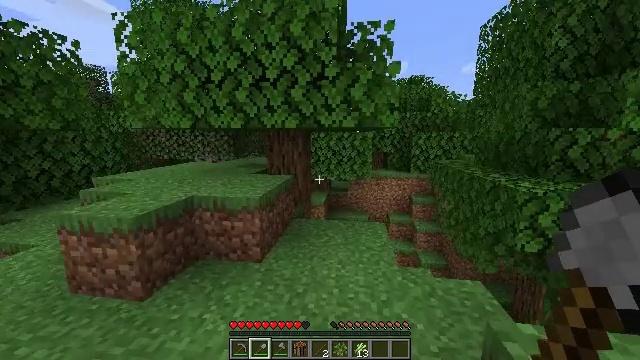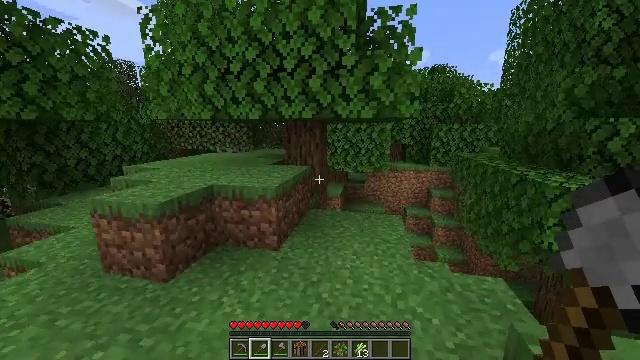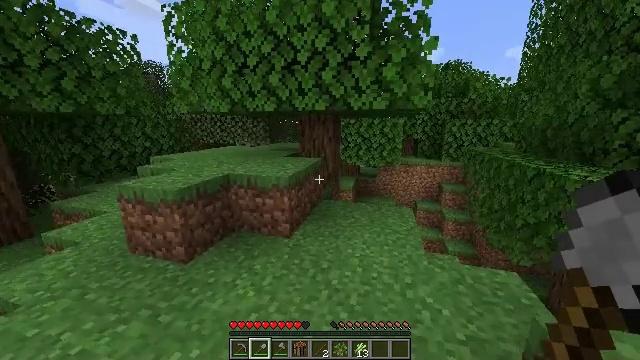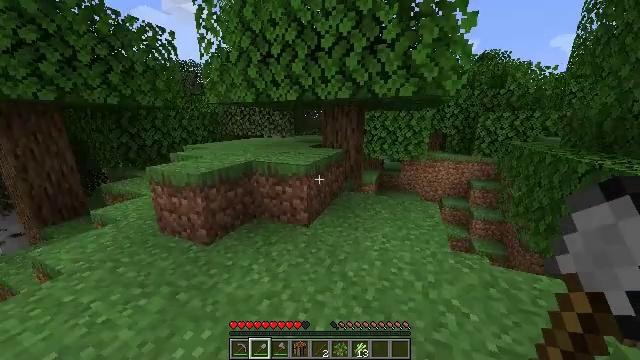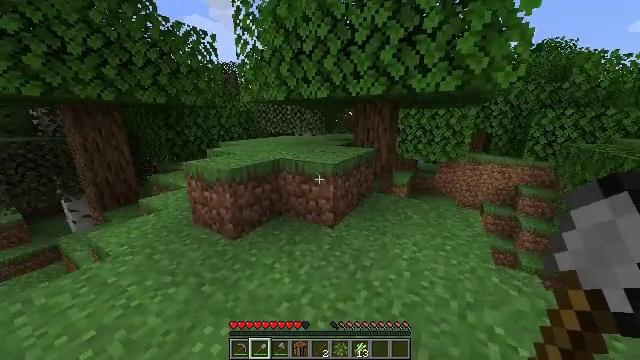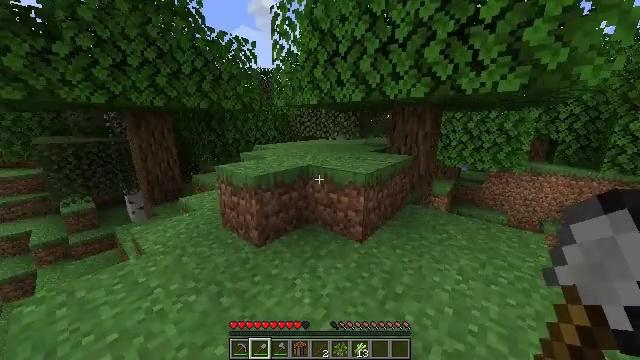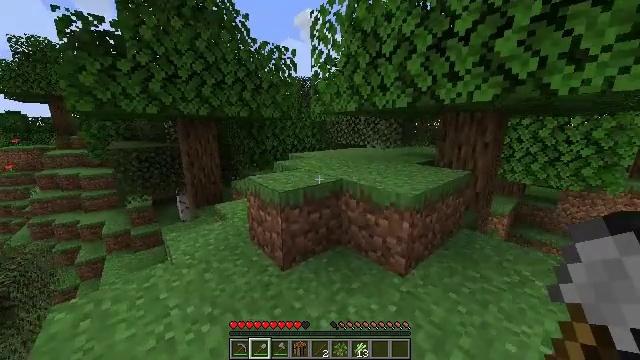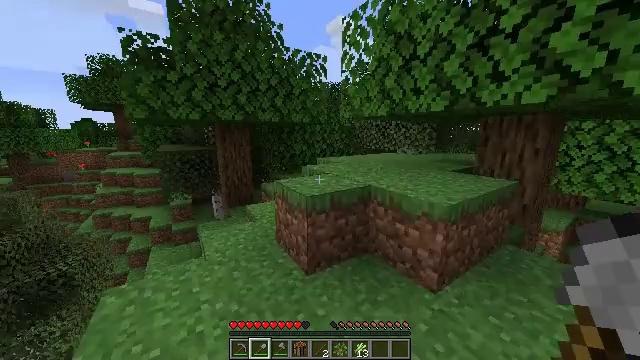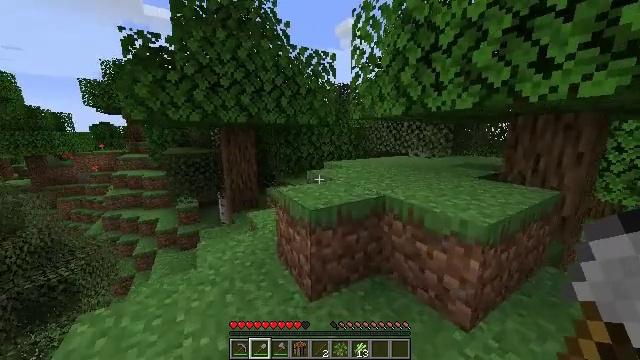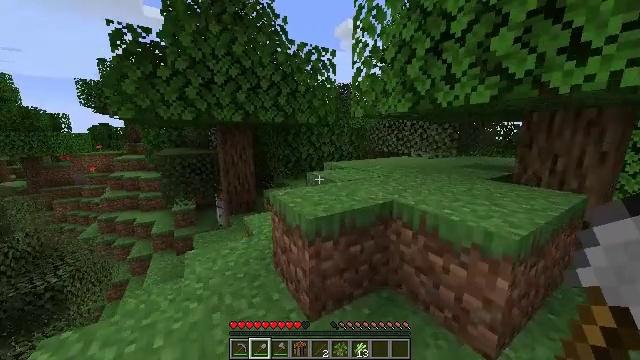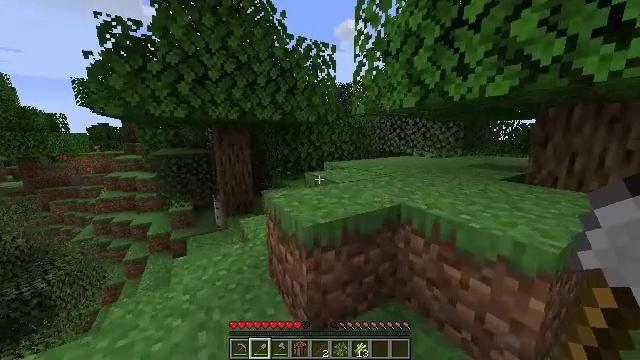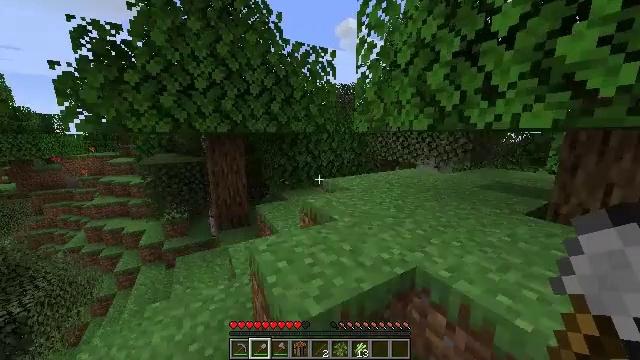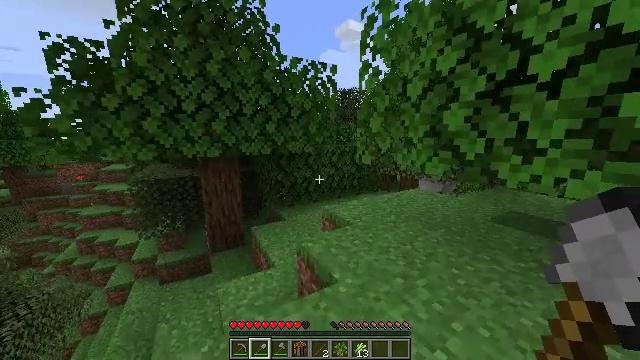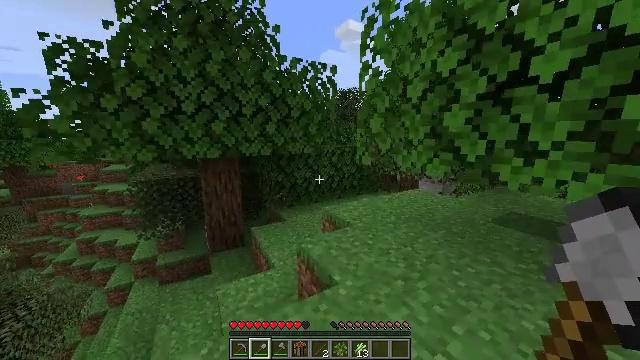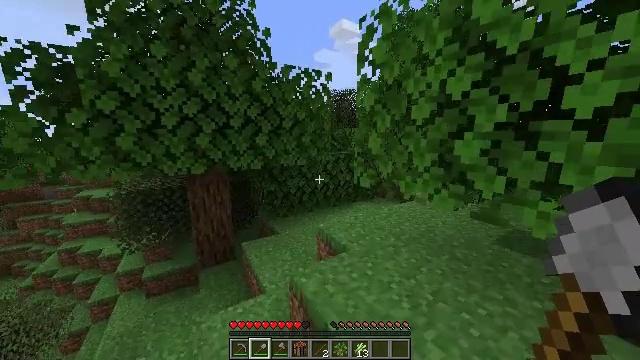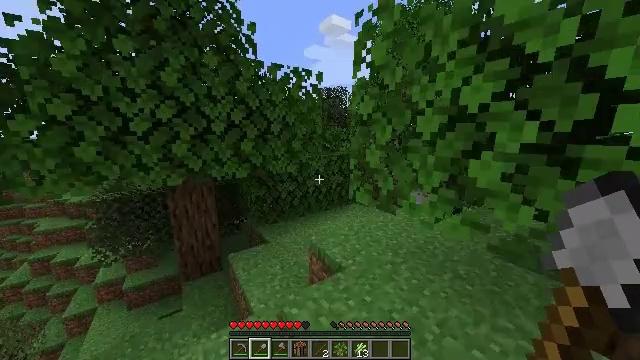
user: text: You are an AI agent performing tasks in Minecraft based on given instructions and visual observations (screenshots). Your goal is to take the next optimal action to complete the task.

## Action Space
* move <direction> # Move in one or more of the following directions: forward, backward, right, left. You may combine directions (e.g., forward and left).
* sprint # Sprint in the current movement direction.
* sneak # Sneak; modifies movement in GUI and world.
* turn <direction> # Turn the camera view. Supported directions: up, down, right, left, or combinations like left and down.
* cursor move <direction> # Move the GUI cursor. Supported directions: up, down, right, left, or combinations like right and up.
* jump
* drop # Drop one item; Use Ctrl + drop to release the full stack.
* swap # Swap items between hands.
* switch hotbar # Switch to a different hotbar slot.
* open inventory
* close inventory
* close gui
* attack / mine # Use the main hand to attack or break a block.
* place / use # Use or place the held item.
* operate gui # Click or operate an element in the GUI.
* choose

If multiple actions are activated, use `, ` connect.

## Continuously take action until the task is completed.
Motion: motion action
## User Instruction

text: Harvest birch leaves for decorations.
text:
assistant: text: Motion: move forward, sprint, turn left and down
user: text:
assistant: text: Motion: move forward, sprint, turn left and down
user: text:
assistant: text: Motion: move forward, sprint, turn left and down
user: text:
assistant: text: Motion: move forward, sprint, turn left
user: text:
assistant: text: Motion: move forward, sprint, turn left
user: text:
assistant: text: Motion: move forward, sprint, turn left and up
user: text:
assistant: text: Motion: move forward, sprint, turn left and up
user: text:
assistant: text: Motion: move forward, sprint, turn left
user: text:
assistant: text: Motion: move forward, sprint
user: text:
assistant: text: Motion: move forward, sprint
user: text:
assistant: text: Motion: move forward, sprint, jump
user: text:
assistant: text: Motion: move forward, sprint, jump
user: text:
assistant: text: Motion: move forward, sprint, jump
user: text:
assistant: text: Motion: move forward, sprint, turn right, jump
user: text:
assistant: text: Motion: move forward, sprint, turn right, jump
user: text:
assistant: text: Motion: move forward, sprint, turn right and down
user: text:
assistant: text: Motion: move forward, sprint, turn right
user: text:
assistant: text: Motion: move forward, sprint
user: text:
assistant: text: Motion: move forward, sprint
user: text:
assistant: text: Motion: move forward, sprint
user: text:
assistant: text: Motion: move forward, sprint
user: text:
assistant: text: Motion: move forward, sprint
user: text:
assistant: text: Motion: move forward, sprint
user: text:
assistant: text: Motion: move forward, sprint
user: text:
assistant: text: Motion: move forward, sprint
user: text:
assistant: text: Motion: move forward, sprint, turn right
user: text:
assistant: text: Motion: move forward, sprint, turn right
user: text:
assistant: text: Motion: move forward, sprint, turn right
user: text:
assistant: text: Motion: move forward, sprint, turn right and down
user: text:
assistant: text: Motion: move forward, sprint, turn right